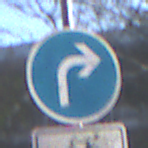
Verkehrszeichen: VorgeschriebeneFahrtrichtungRechts
Zusatzzeichen unten: EinspurigeFahrzeugeFrei6
Umgebung: Outdoor, Special
Tageszeit: MorningAfternoon
Wetter: Clear
Licht: Natural
Jahreszeit: Winter
Kontrast: HighContrast